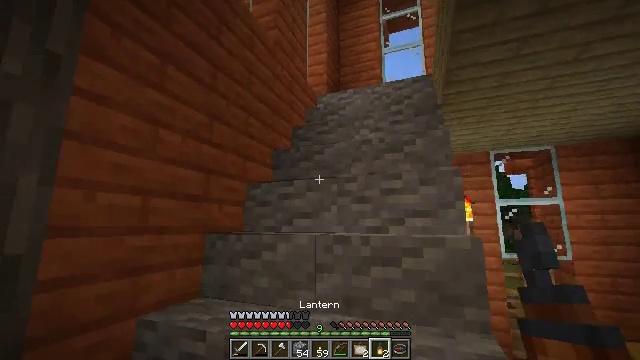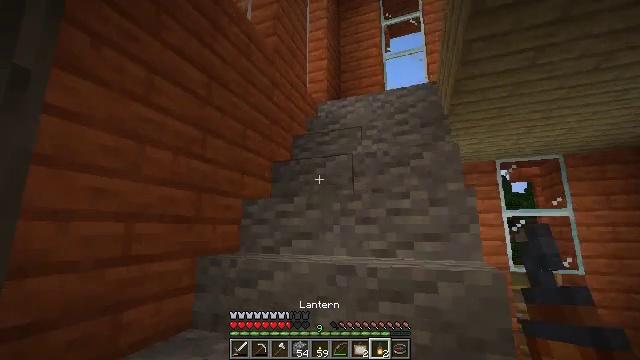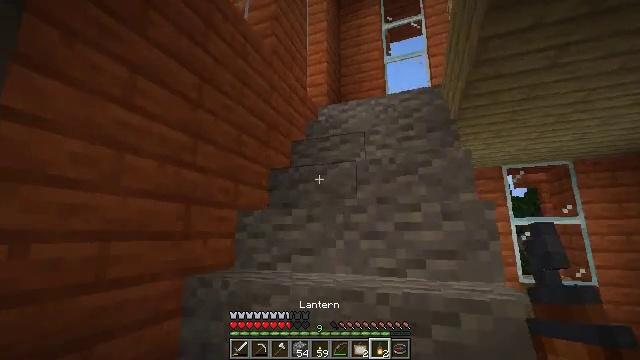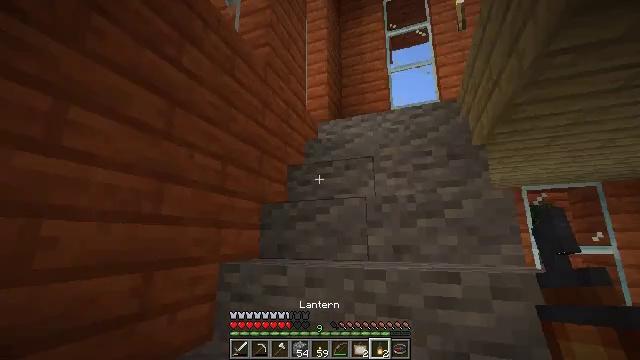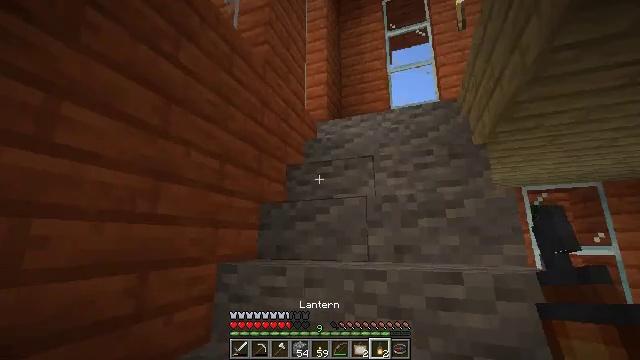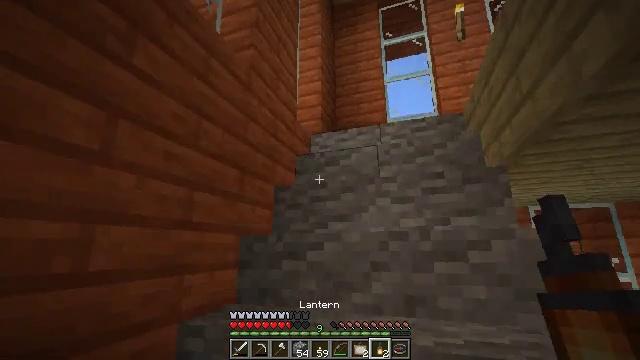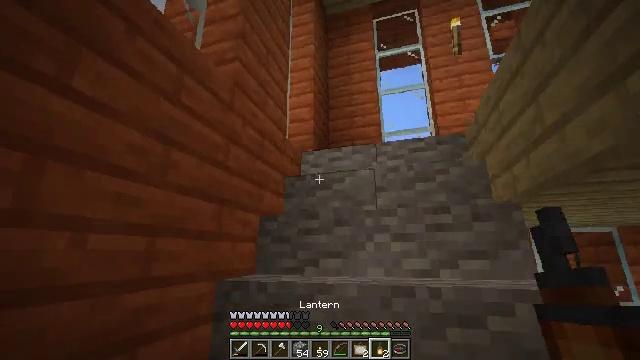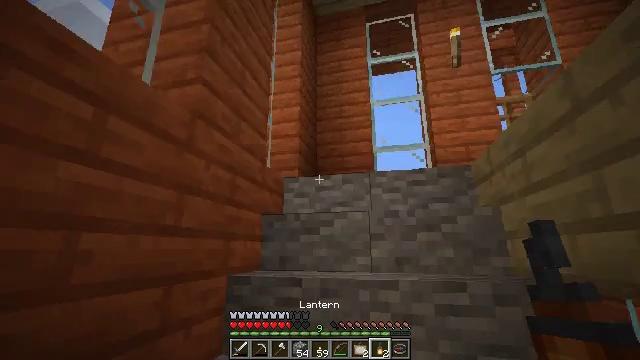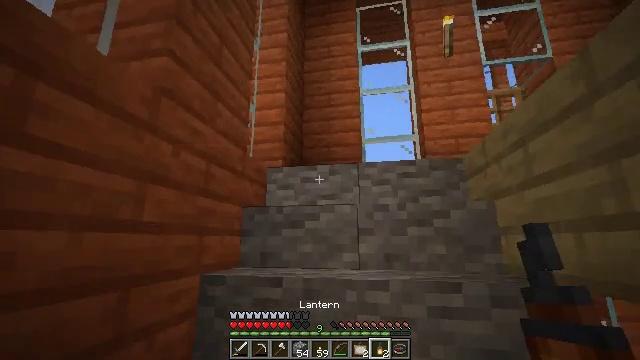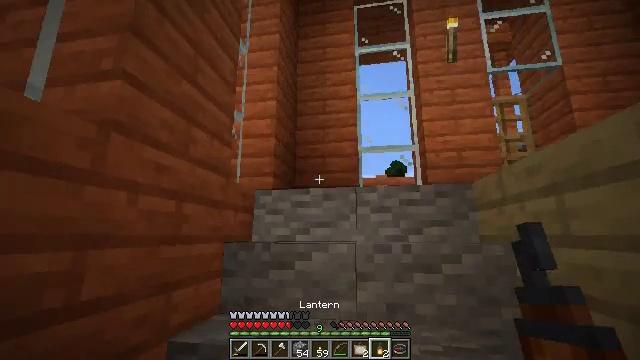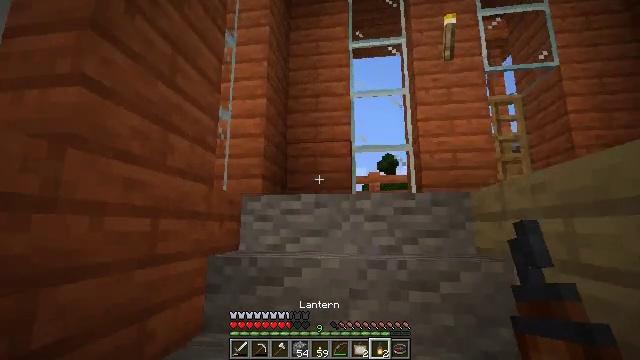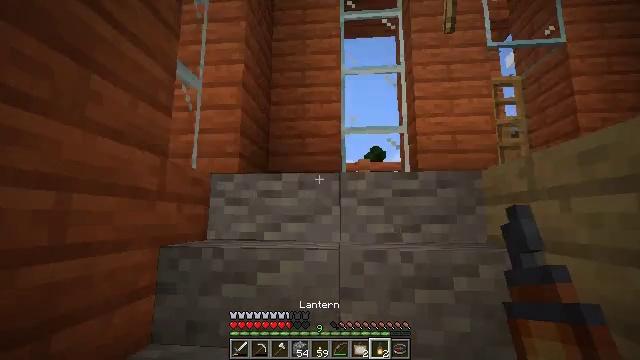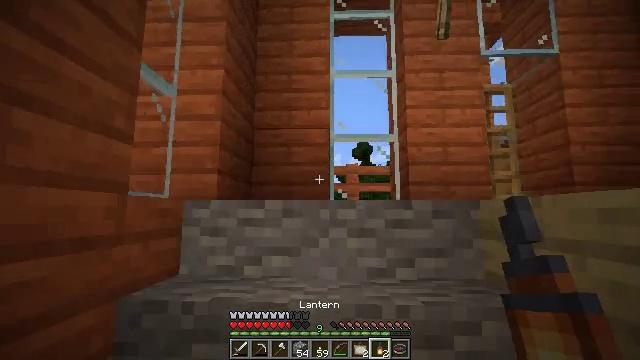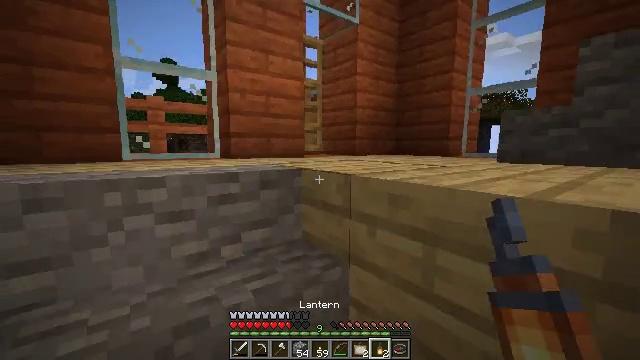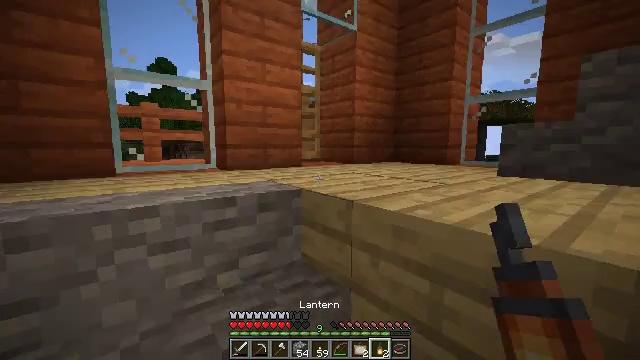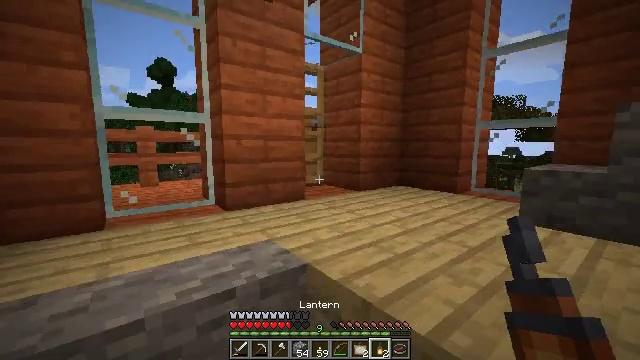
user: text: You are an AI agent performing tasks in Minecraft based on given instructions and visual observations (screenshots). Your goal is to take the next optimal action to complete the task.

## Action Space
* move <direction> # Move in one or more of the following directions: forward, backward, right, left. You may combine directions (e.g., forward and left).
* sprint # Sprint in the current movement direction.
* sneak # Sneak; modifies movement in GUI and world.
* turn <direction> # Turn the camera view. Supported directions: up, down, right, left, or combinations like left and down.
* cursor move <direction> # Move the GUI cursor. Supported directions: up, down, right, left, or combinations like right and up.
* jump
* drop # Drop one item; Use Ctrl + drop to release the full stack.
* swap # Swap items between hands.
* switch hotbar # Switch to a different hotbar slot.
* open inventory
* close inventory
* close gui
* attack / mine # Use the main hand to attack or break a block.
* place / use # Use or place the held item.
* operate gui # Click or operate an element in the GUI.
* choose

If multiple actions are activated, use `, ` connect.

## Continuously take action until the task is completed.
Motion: motion action
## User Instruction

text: Attack the lantern to recycle it.
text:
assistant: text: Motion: move forward
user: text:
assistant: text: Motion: move forward
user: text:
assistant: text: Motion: move forward
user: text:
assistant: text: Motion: move forward
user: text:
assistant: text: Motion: move forward, turn right and up
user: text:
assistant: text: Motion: move forward, turn right and up
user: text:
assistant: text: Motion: move forward, turn right
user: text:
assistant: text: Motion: move forward, turn right and down
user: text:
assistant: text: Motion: move forward, turn right and down
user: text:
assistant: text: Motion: move forward, turn right and down
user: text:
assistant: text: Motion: move forward, turn right and down
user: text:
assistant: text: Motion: move forward, turn right and down
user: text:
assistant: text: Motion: move forward, turn right and down
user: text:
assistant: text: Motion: move forward
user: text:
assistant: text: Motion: move forward
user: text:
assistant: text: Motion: move forward
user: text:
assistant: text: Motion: move forward
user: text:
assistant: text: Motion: move forward
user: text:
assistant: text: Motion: no_op
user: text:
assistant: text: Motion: turn right
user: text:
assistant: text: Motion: turn right and up
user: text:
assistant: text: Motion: turn right and up
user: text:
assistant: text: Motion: turn right and up
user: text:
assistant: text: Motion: turn right and up
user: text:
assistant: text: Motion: turn right, switch to hotbar 2
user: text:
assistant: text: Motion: turn right, switch to hotbar 2
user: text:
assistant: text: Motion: turn right, switch to hotbar 2
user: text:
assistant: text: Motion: turn right and up, switch to hotbar 2
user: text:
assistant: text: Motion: turn right and up
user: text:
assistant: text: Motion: move forward, turn right and up